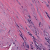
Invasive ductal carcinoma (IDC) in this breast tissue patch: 1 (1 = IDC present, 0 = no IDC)